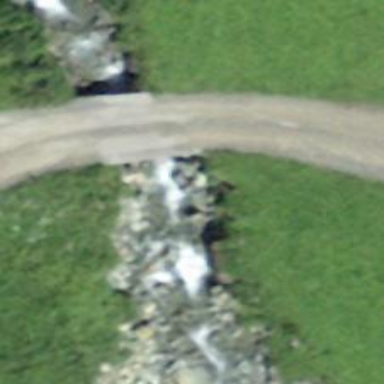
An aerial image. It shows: Culvert tunnel.